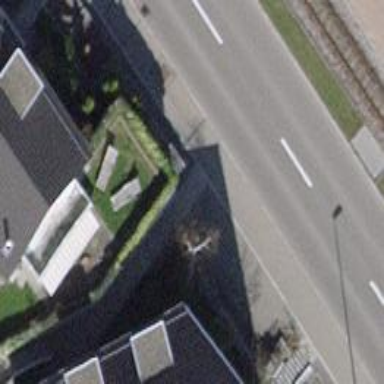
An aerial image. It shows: Concrete steps.